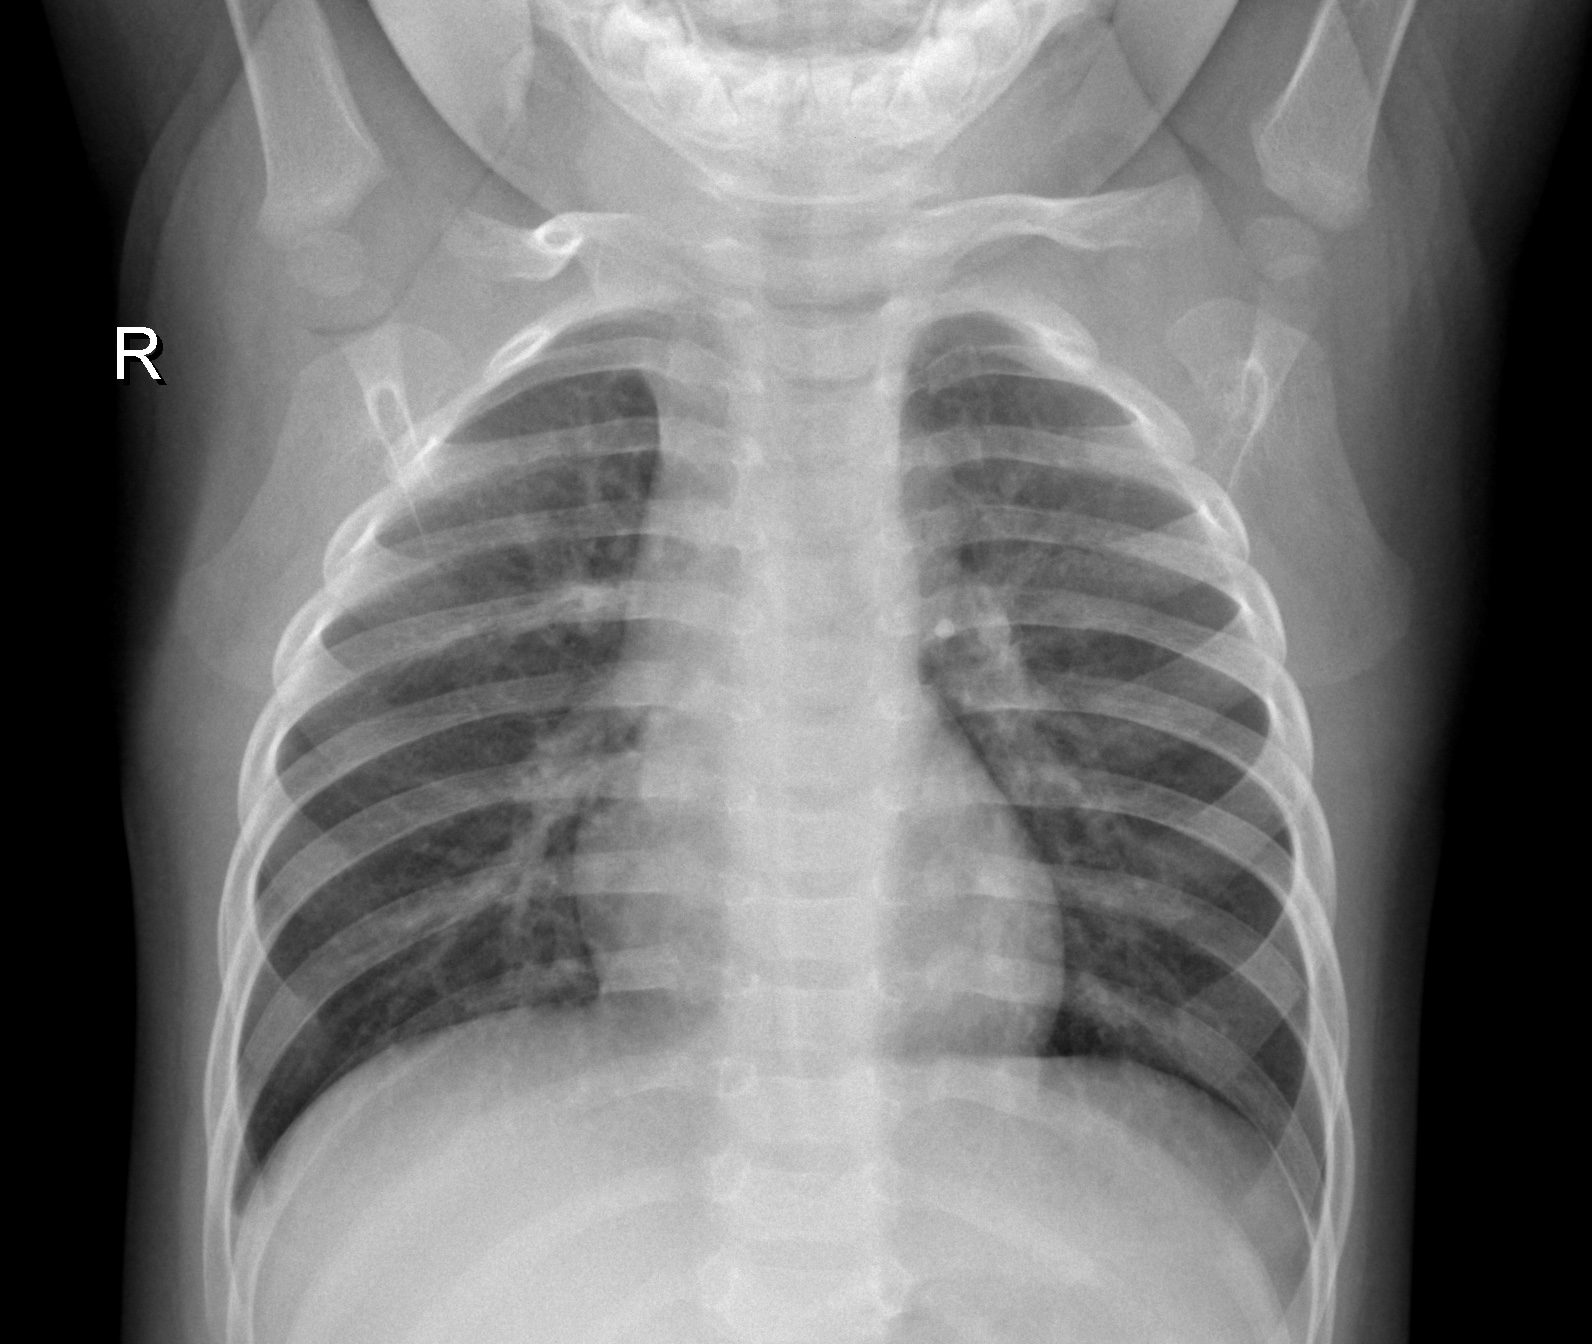
Diagnosis: NORMAL